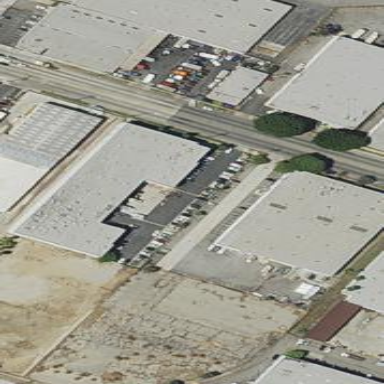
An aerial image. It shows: Warehouse building.